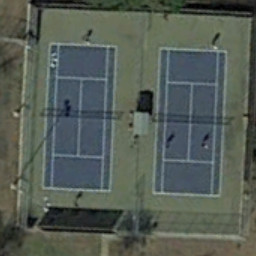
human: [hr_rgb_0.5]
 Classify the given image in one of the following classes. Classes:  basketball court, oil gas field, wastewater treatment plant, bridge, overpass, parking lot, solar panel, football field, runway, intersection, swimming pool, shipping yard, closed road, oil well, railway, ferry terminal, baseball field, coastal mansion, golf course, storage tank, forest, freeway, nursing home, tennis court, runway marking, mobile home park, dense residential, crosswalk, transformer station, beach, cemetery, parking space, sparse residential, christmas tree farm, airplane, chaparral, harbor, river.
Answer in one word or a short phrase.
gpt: tennis court